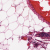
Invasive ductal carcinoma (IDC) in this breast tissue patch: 0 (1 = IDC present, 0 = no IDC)